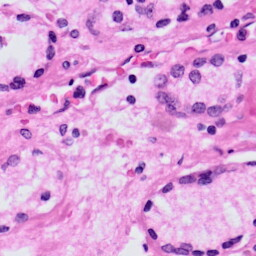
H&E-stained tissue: Prostate